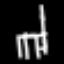
Label: chair